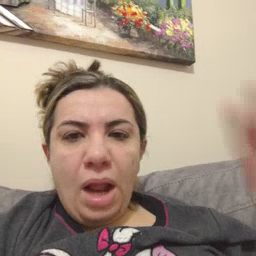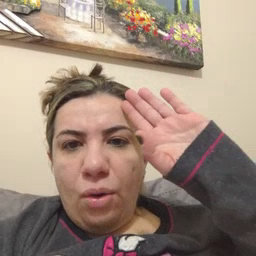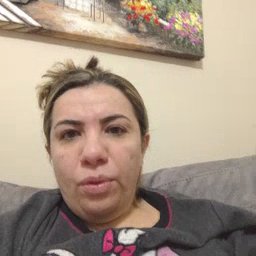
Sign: hello